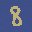
Label: 8